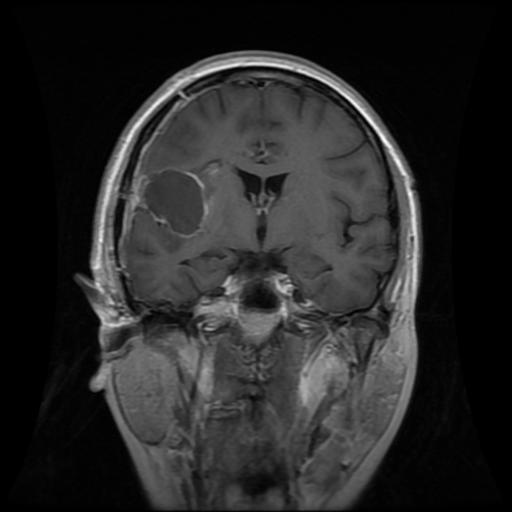
Label: glioma